Question: So I am quite new to WPF and thought that as a learning experience I would implement a simple level editor in WPF. The purpose of the editor is 2-fold. First I want to be able to define arbitrary oriented bounding boxes as the "solid" area in the level. I then want to be able to place, resize, skew images.

I have implemented the ability to draw oriented bounding boxes using a Canvas (See image above). The Canvas and a toolbar are within a dock panel. I am now planning to implement the image capabilities. What I thought to do is create another Canvas layer (perhaps many) for each layer of images. The reason for doing so is that I can easily restrict selection and visibility of each layer. However I am not sure how to properly layer multiple canvas controls. Certainly the DockPanel container I am currently using doesn't let me have multiple controls on top of one another. I thought to embed my Canvas layers within another canvas but I am no sure how to properly set this up (note that the setup should be dynamic in code as I would like to allow users to add more layers as necessary).
The ideal end result would be an arbitrary number of layers that have a transparent background (so we can see the layers behind) and which can be easily hidden. There would also only be 1 layer at a time receiving the user input.
So my question is, is their a more appropriate approach rather than layering canvases? If layering of canvases is a good method could someone provide links/example code for how this can be setup. What is the optimal container for multiple stacked controls (note the child canvas size should match the parent container).
Cheers!
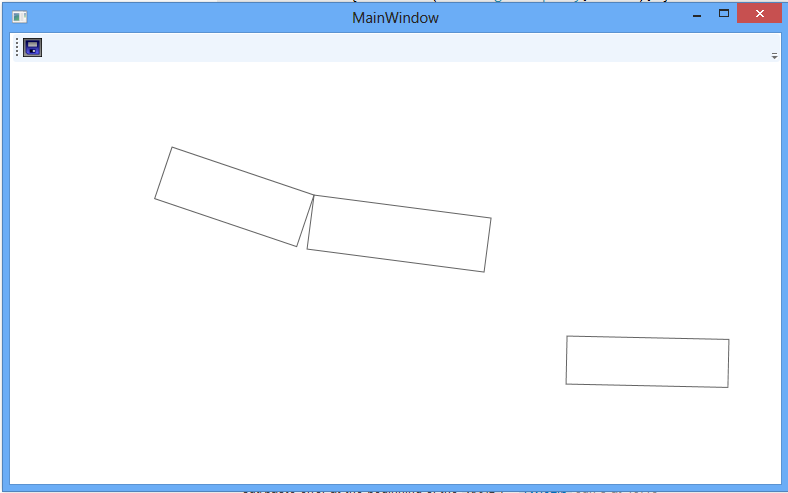
Answer: Might I suggest an alternative instead?
- <URL>
---
'''
<ItemsControl ItemsSource="{Binding Path=MyObjectList}">
<ItemsControl.ItemsPanel>
<ItemsPanelTemplate>
<Canvas />
</ItemsPanelTemplate>
</ItemsControl.ItemsPanel>
<ItemsControl.ItemTemplate>
<DataTemplate>
<Rectangle Canvas.Left="{Binding Path=X}" Canvas.Top="{Binding Path=Y}"
Canvas.ZIndex="{Binding Path=Z}" ... />
</DataTemplate>
</ItemsControl.ItemTemplate>
</ItemsControl>
'''
'''
public class MyObject
{
public double X { get; set; }
public double Y { get; set; }
public int Z { get; set; }
// Additional proeprties...
}
'''
This is probably a better alternative than stacking a bunch of canvas panels on top of each other.
---
An excerpt from a <URL>:
> Let's just recap a couple of things before we get started... In 'C' is
for Collection, we learned that an ItemsControl surfaces a collection
of items in a very predictable way (namely, as a CollectionView). Then
in 'D' is for DataTemplate, we learned that an item within the
collection can be any CLR object and the visual representation of the
item is defined using a template of visual elements (called a
DataTemplate).The next question that logically arises is, "where do we put these
visuals?" More specifically, once the data template for an item has
been inflated, where should its visuals be positioned? To answer this
question, we will now examine how "layout" is handled for items within
an ItemsControl.
Basically:
- - -